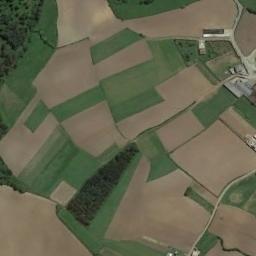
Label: rectangular_farmland